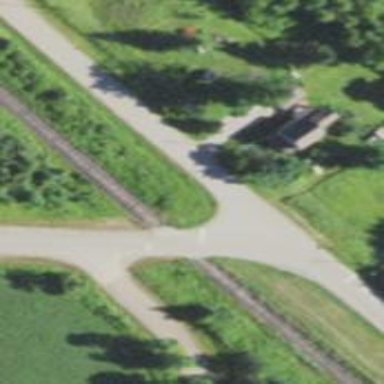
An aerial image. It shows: Railway level crossing.